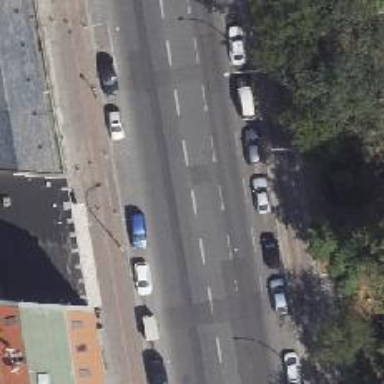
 and there are parallel parking lanes on both sides."